Current action and preconditions to check: trajectory_clear

Your task: For each precondition in the list above, predict whether it will hold at this action.

Consider the current scene as observed from the mobile robot's camera, and analyze the predicted future states of all dynamic agents (e.g., people, animals, vehicles, or any moving entities) within the NEXT SECOND.

IMPORTANT: Only answer "very likely" if you are absolutely certain—based on strong, clear evidence—that a dynamic agent will violate the precondition in the predicted future state. Do NOT answer "very likely" for unlikely, ambiguous, or low-probability risks.

Ask yourself for each precondition: Is there a high probability, with clear and convincing evidence, that the predicted future states of any dynamic agent will interfere with the predicted future state of the currently executing action within the NEXT SECOND, causing that precondition to fail?

Assess the risk level based on these predictions. Use "likely" or "very likely" if motions create a clear risk of interference.

Use "neutral" or "improbable" if agents are nearby but their predicted paths are clearly diverging or non-conflicting.

Failure Risk Categories: "very improbable", "improbable", "neutral", "likely", "very likely"

Answer Format: Output ONLY the probability_of_failure value from these categories: "very improbable", "improbable", "neutral", "likely", "very likely"

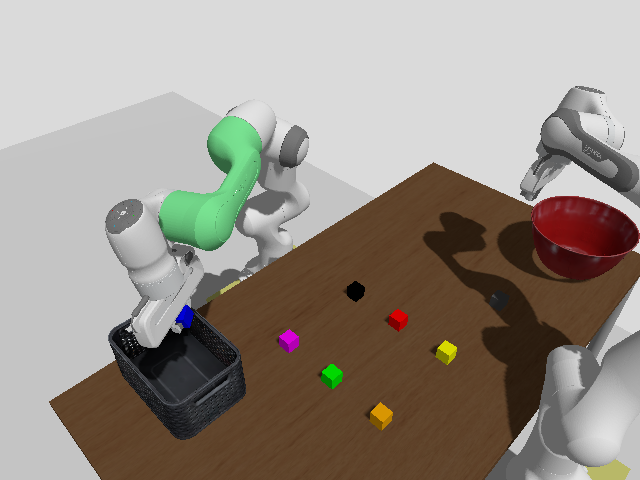

Answer: very improbable